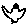
Label: bird